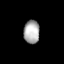
Tissue: lung
Cell type: Endothelial cells
Senescence score: 0.6414
Nuclear area (px): 361
Mean DAPI intensity: 172.006